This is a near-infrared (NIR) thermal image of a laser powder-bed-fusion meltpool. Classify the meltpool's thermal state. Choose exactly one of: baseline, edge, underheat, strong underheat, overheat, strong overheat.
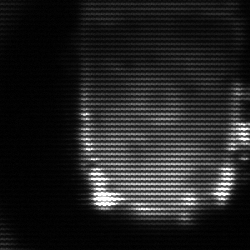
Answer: baseline